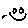
Label: smiley face